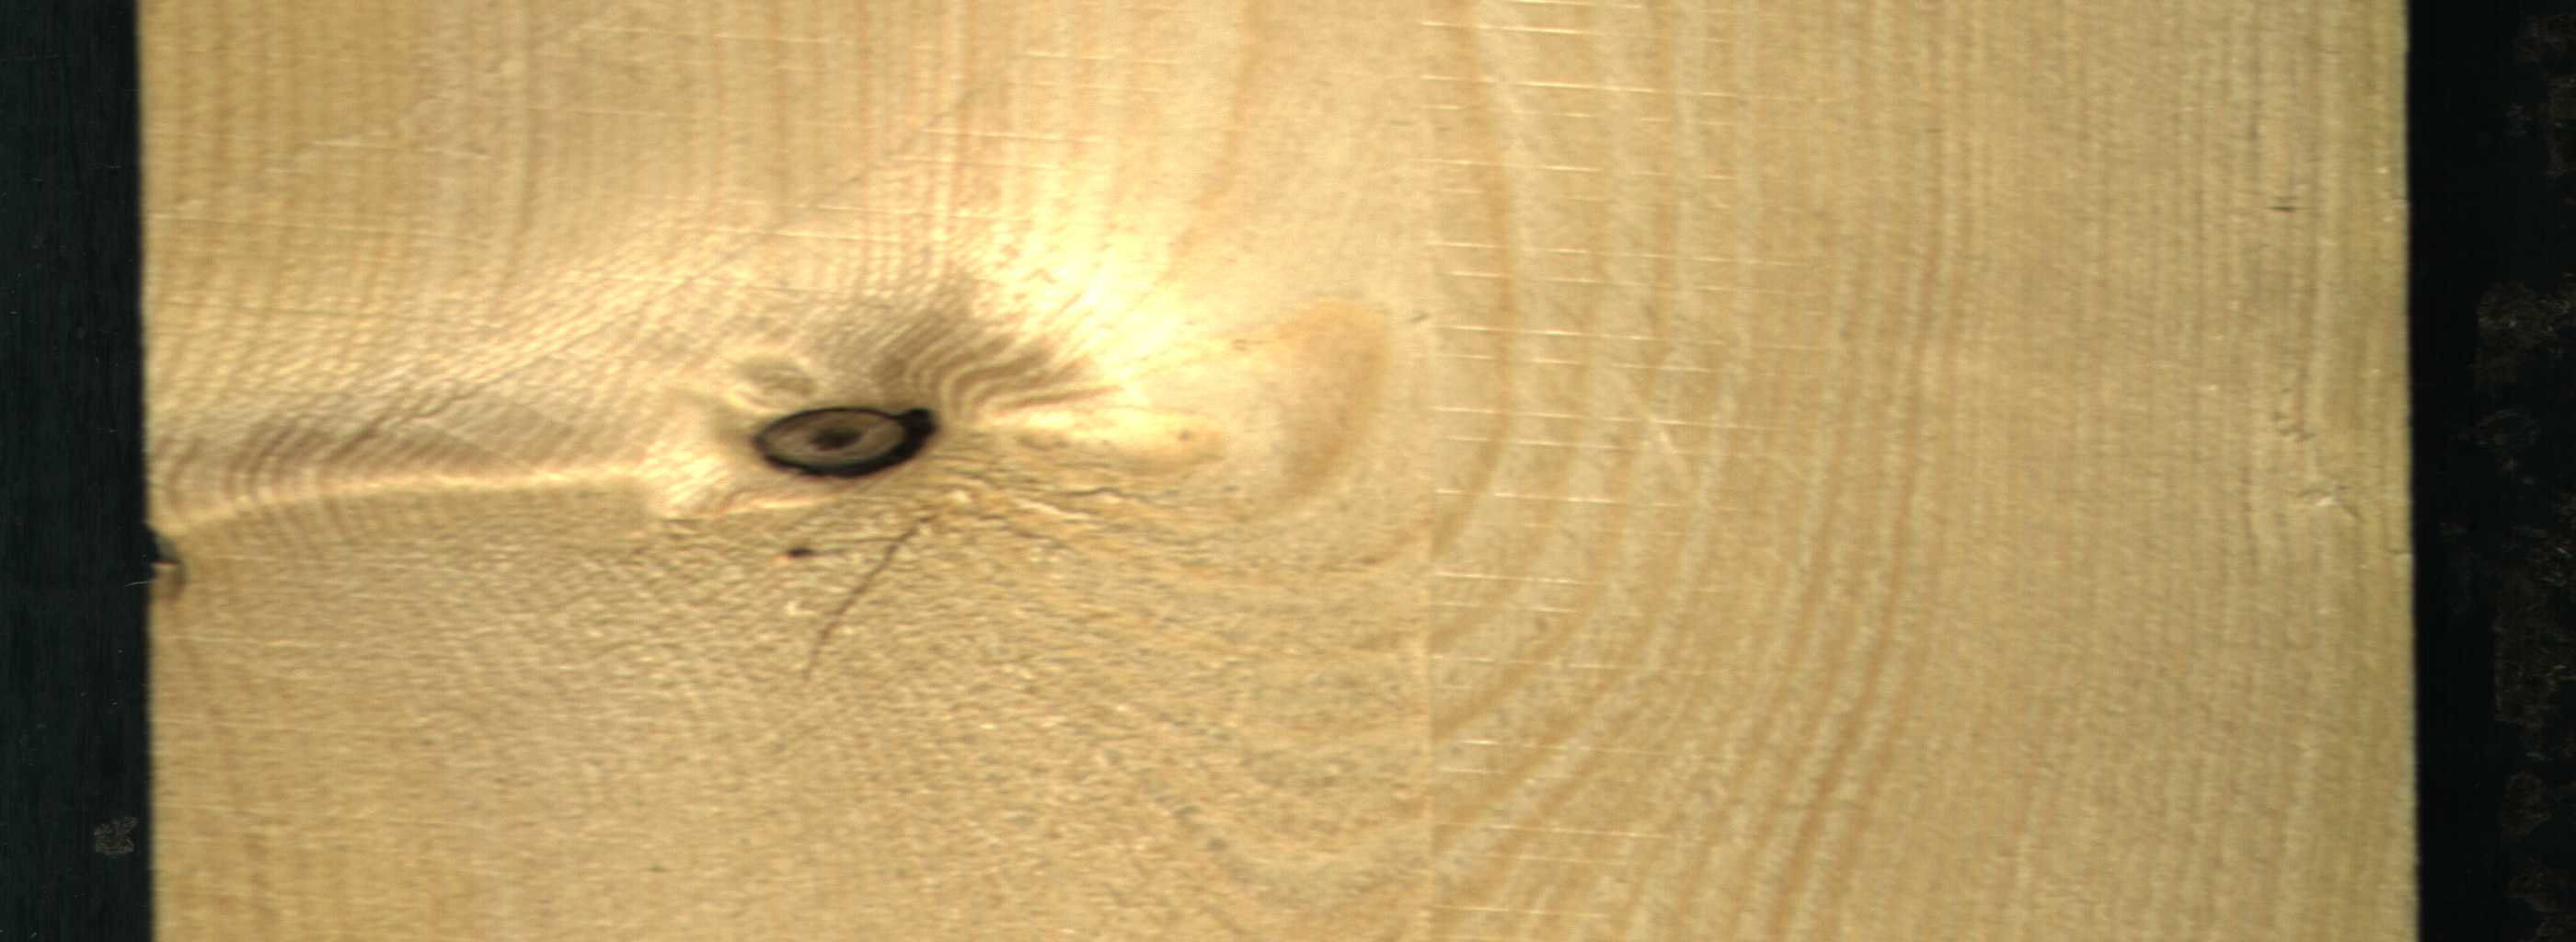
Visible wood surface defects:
Dead_Knot